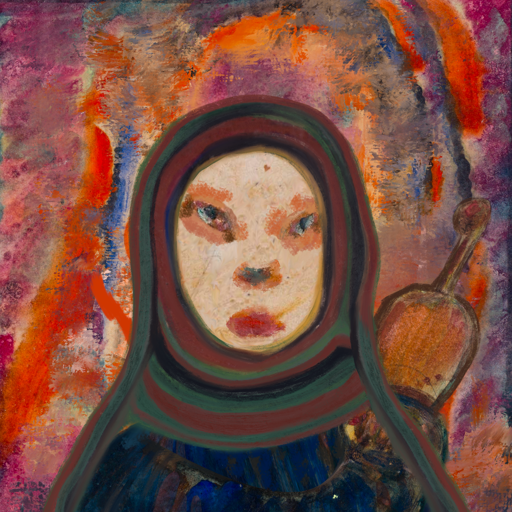
Background: Experience, Head And Neck Front: Rupkatha, Face Front: Boggyland, Bust: Pipe, Hair Front: Blank, Head Accessory: After_Raid_Scarf, Second Necklace: Blank, Necklace: Blank, Baby: Blank